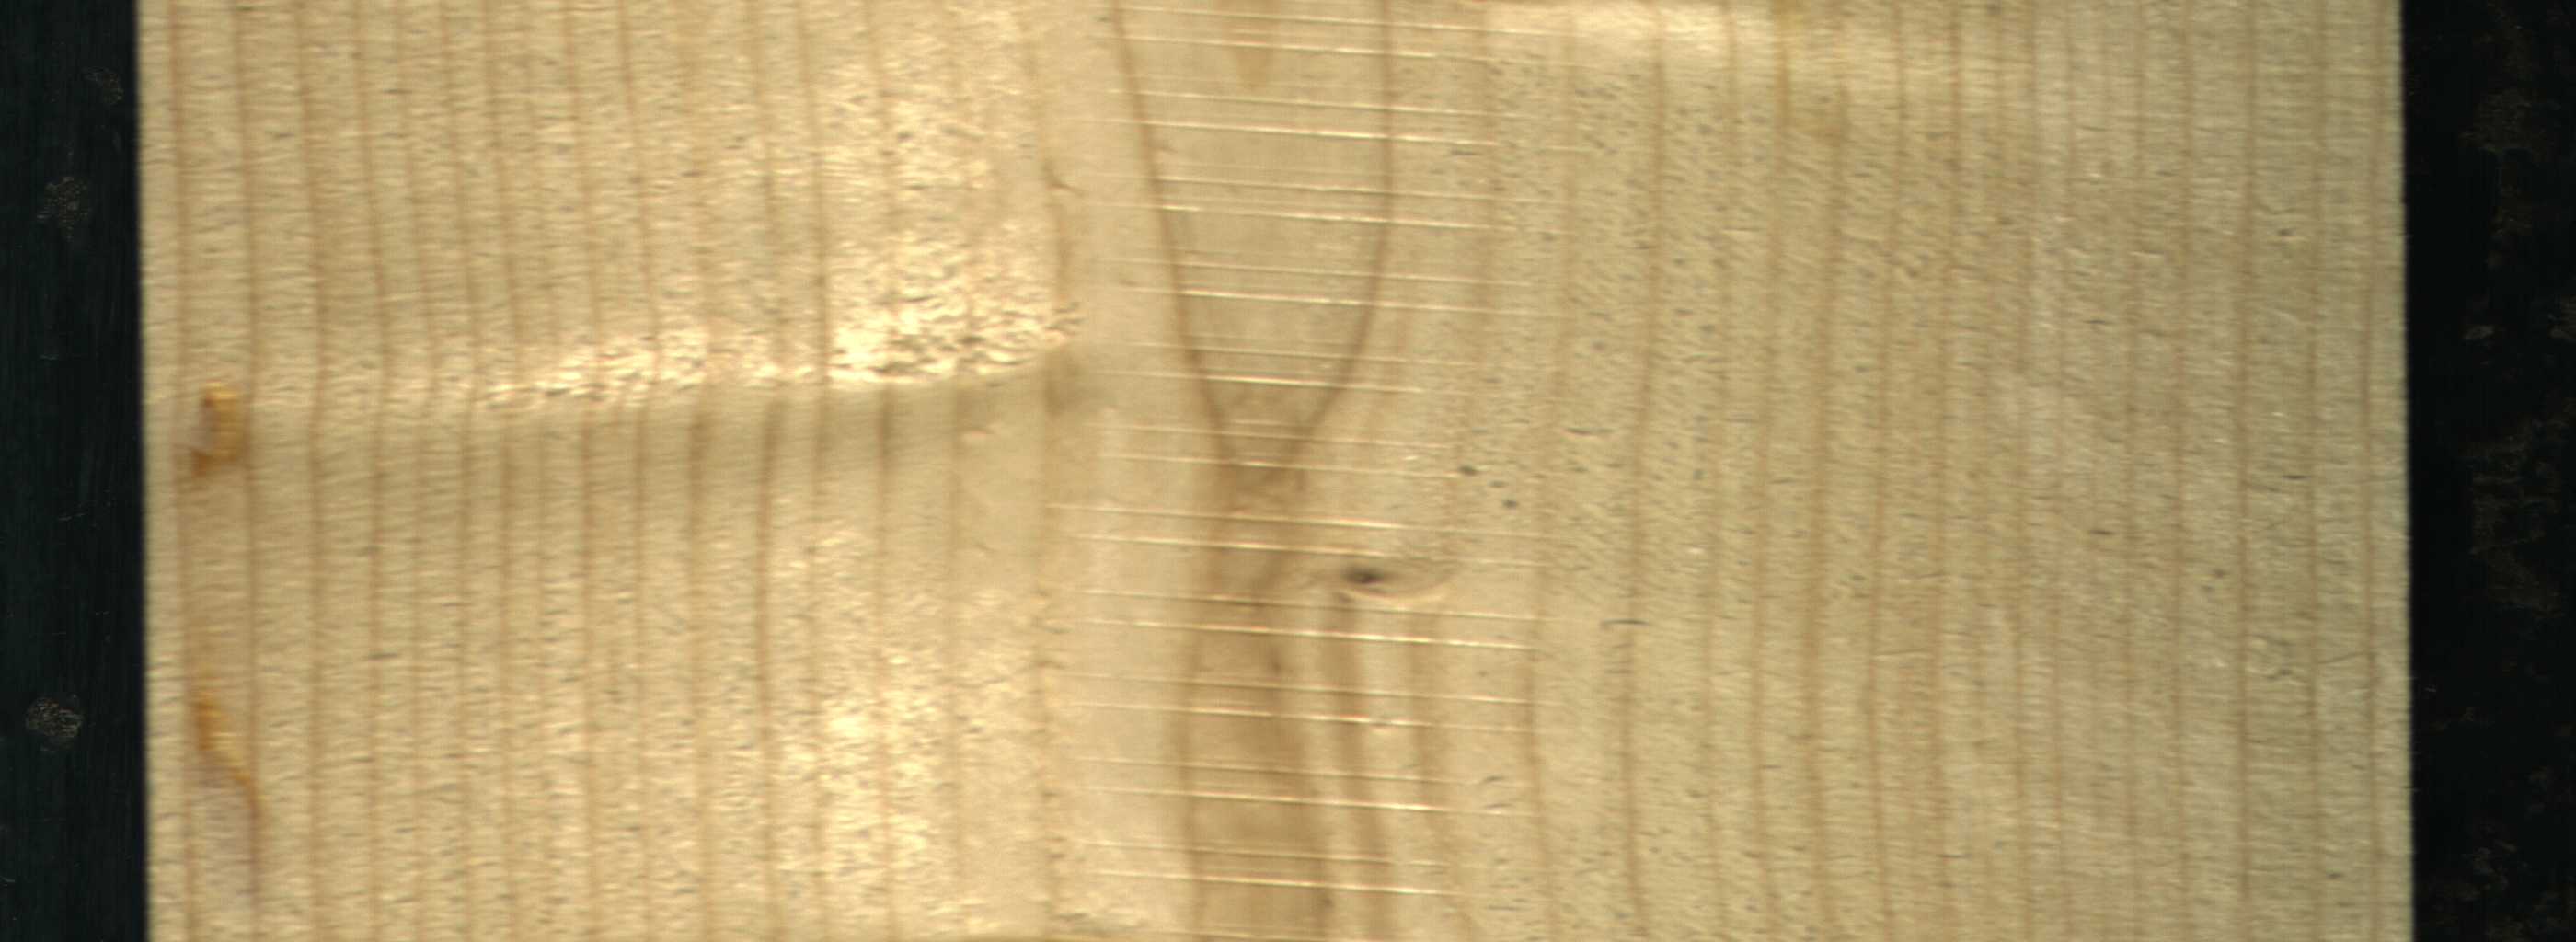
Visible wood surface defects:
resin
Live_Knot